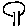
Label: tree